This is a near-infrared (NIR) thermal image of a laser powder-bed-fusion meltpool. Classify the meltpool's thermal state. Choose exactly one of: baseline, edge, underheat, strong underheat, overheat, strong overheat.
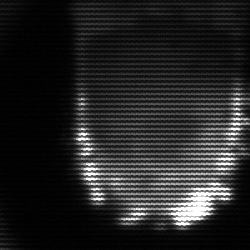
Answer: baseline